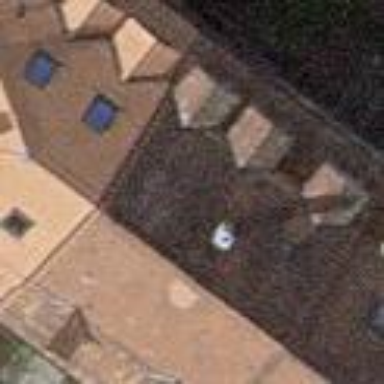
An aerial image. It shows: Residential building with mansard roof.